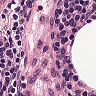
Metastatic tissue present: no